Question: I just wanted to remove the title of a scatterplot made with seaborn. The title is given by the hue parameter. In this case the title is "Pluton"

'''
x = sns.scatterplot(x="Al total", y="Fe/Fe+Mg", data=df, hue="Pluton", alpha=1)
sns.set_style("ticks")
plt.legend(ncol=3, loc='upper center',
bbox_to_anchor=[0.5, 1.25],
columnspacing=1.3, labelspacing=0.0,
handletextpad=0.0, handlelength=1.5,
fancybox=True, shadow=True)
plt.ylim(0.2 ,1.1)
'''
Thanks!
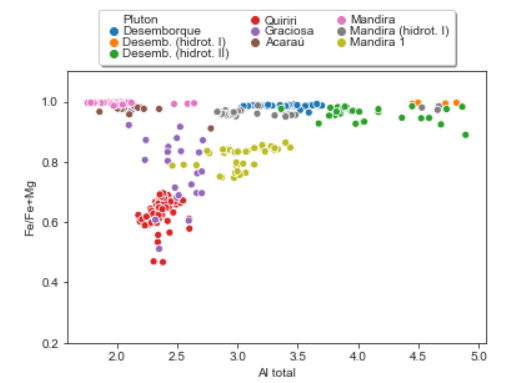
Answer: When you create a 'scatterplot()' with a 'hue=', or 'style=', etc., seaborn automatically adds an entry in the legend list to act as a "section header".
Since you are recreating the legend to put it in your desired format, it is pretty trivial to ask matplotlib to exclude the first entry in the legend list to get rid of that "header"
'''
tips = sns.load_dataset('tips')
ax = sns.scatterplot(x="total_bill", y="tip", hue="day",
data=tips)
h,l = ax.get_legend_handles_labels()
plt.legend(h[1:],l[1:],ncol=3, loc='upper center',
bbox_to_anchor=[0.5, 1.25],
columnspacing=1.3, labelspacing=0.0,
handletextpad=0.0, handlelength=1.5,
fancybox=True, shadow=True)
'''